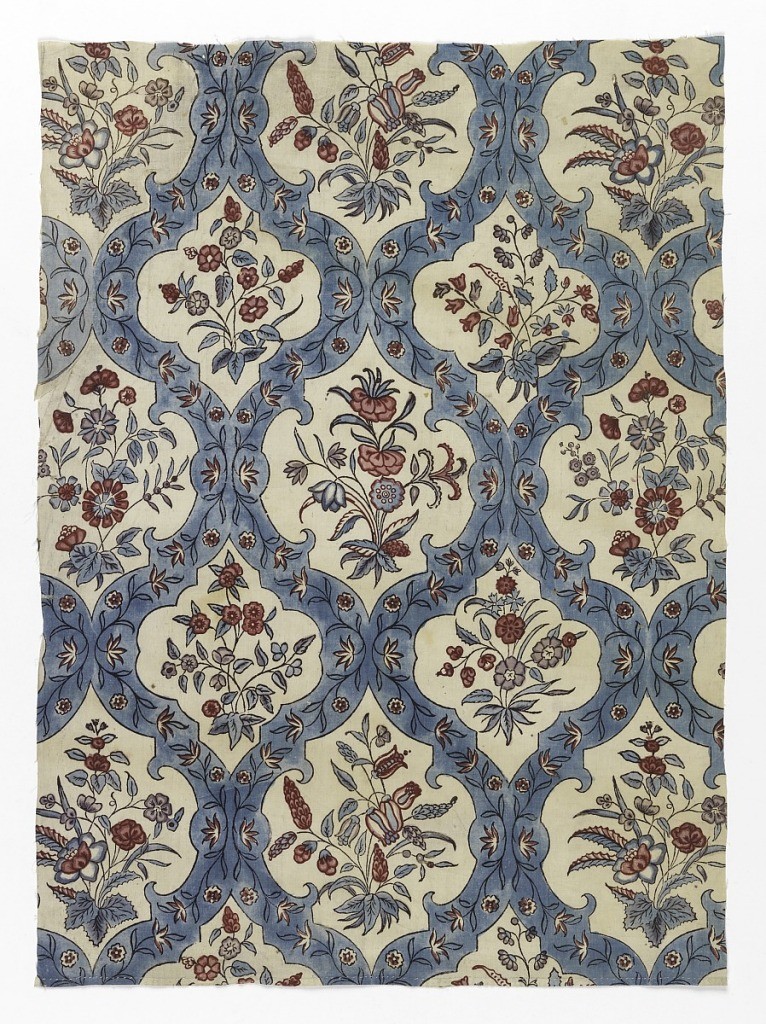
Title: Fragments
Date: mid–late 18th century
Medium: cotton Technique: mordant painted and dyed and resists dyed (chintz) on plain weave (black outline printed; reds, purples and blues filled in by brush)
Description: Ornate diagonal grid in blue containing floral motifs.